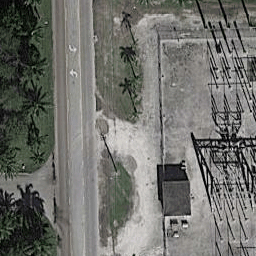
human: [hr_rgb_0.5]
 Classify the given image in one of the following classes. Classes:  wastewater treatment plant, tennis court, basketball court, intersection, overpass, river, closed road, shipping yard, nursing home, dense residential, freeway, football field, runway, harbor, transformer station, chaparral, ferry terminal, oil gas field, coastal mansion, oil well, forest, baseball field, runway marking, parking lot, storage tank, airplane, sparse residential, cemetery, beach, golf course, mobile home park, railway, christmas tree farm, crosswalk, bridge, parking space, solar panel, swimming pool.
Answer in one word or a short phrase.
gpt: transformer station